Field crop: tomato
Growth stage: 1
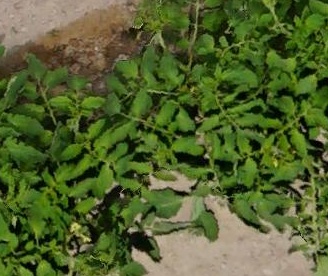
Species: tomato